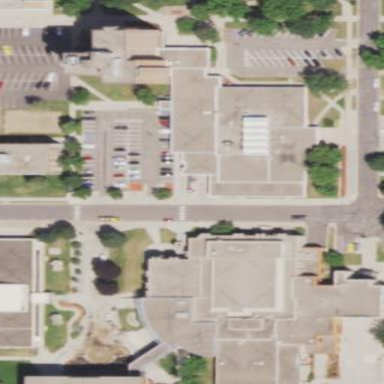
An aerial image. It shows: University building with flat roof.